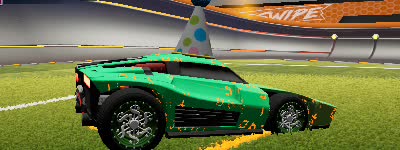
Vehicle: breakout